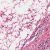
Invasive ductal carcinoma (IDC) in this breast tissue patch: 0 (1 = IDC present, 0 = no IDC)